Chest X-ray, AP view. Patient: 51 years old, sex F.
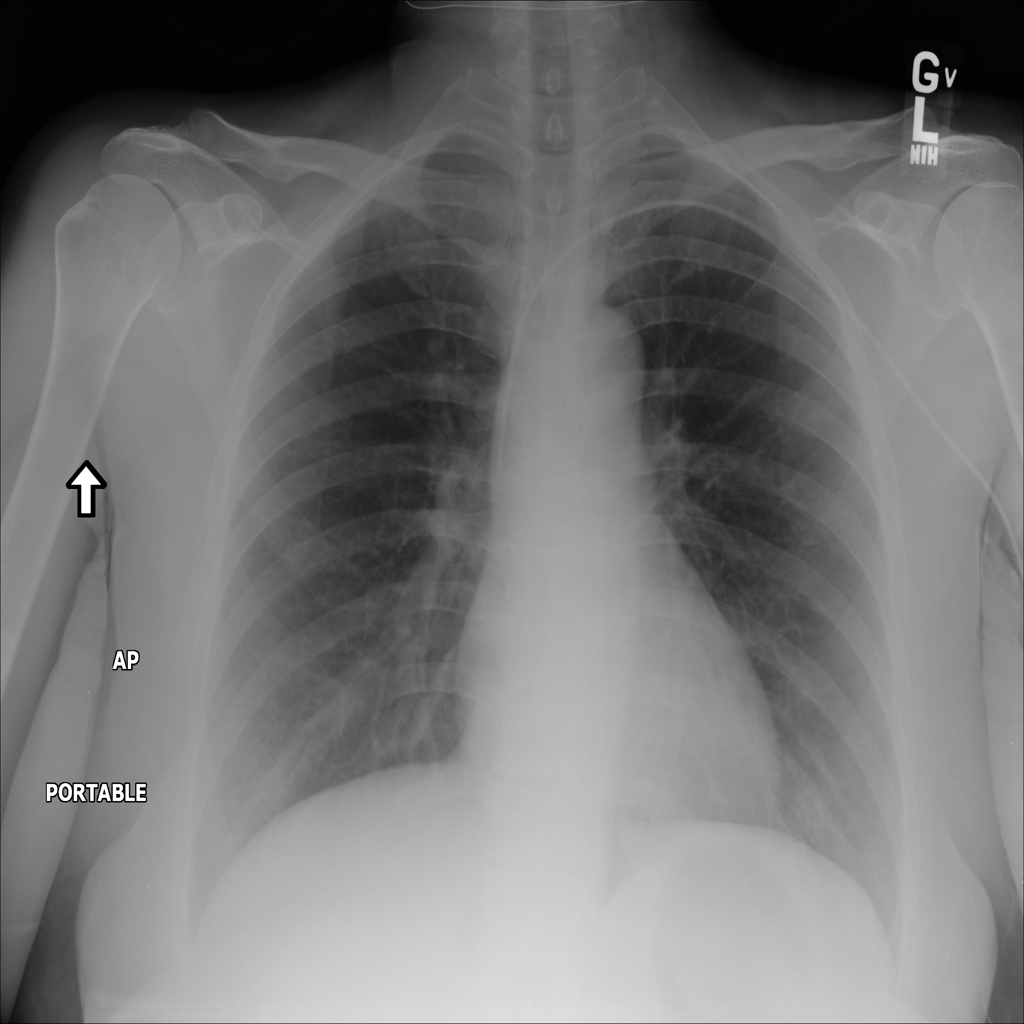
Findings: No Finding